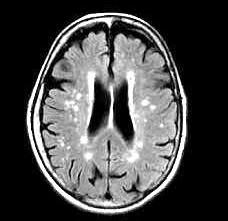
Label: notumor